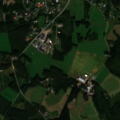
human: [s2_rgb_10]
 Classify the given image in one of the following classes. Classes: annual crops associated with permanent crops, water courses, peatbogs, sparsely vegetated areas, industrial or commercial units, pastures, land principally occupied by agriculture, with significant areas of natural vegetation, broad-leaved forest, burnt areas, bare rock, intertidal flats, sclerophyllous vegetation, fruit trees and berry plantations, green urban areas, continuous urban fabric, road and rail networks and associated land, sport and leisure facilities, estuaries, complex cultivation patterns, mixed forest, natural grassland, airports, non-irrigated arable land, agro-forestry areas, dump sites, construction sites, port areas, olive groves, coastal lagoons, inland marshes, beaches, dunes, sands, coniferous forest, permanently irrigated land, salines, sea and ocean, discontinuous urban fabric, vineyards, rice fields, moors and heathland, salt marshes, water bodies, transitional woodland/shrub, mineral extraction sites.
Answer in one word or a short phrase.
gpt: discontinuous urban fabric, non-irrigated arable land, land principally occupied by agriculture, with significant areas of natural vegetation, coniferous forest, mixed forest